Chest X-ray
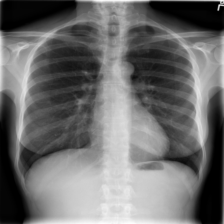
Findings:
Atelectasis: negative
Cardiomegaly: negative
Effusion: negative
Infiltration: negative
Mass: negative
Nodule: negative
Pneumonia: negative
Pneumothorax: negative
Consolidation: negative
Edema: negative
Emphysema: negative
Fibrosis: negative
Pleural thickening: negative
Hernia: negative